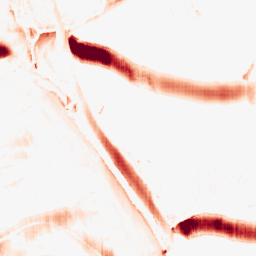
Category: morphological
Decomposition family: morphological_ellipse
Decomposition parameters: operation: opening
width: 30
height: 5
Upsampling method: sinc_blackman
Upsampling parameters: scale: 8
kernel_size: 16
Upsampling scale: 8